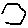
Label: hexagon